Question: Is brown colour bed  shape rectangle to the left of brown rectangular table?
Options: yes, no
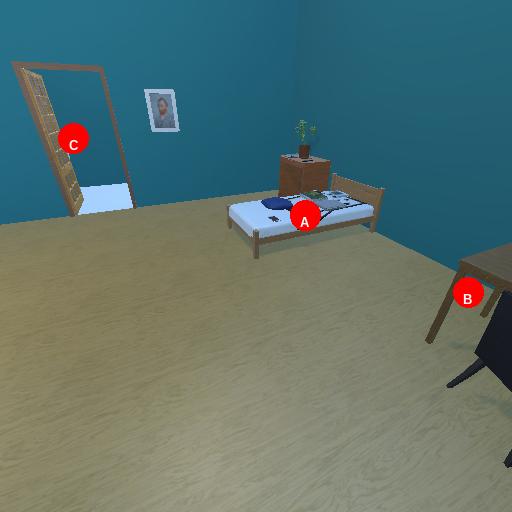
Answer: yes